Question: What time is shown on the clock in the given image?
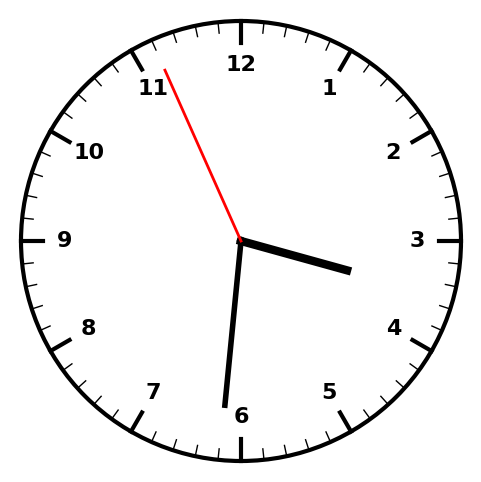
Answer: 03:30:56